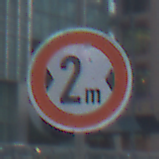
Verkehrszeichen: TatsaechlicheBreite2
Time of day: MorningAfternoon
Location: Outdoor (Urban)
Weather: PartlyCloudy
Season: NotSpecified
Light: Natural